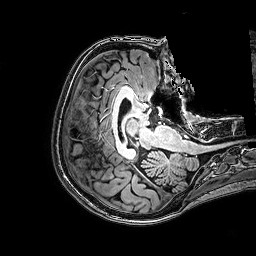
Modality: T1w
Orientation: axial
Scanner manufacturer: philips
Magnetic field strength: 3 T
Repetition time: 0.0096 s
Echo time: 0.0046 s